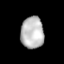
Tissue: lung
Cell type: Epithelial cells
Senescence score: 0.2314
Nuclear area (px): 718
Mean DAPI intensity: 186.628